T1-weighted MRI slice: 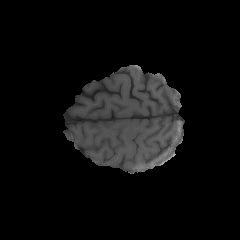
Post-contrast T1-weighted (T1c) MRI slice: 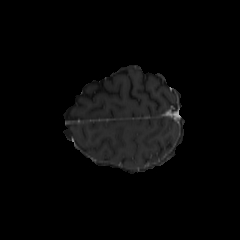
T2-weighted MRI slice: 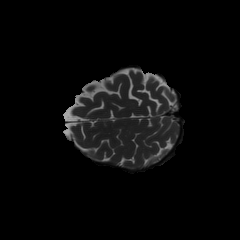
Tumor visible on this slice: no